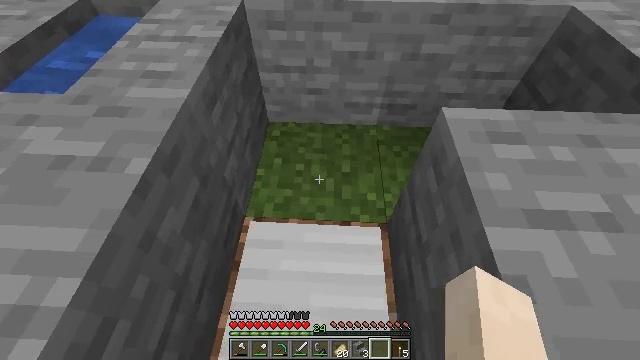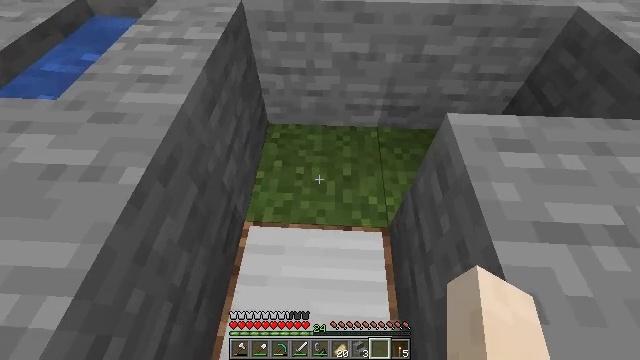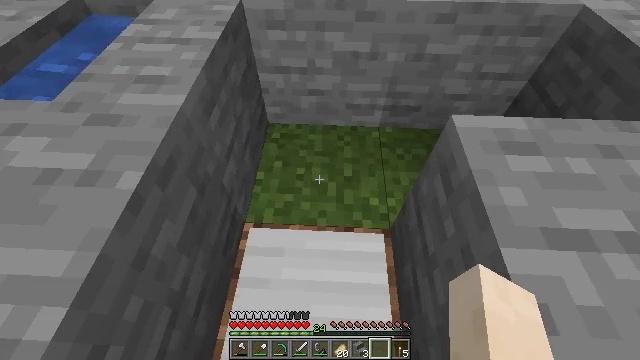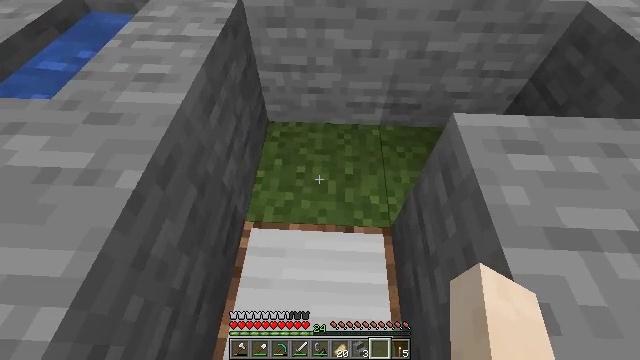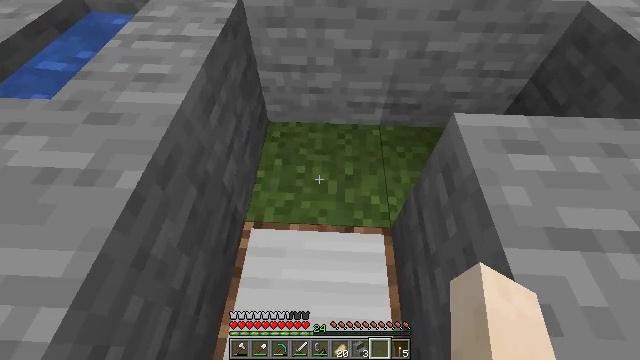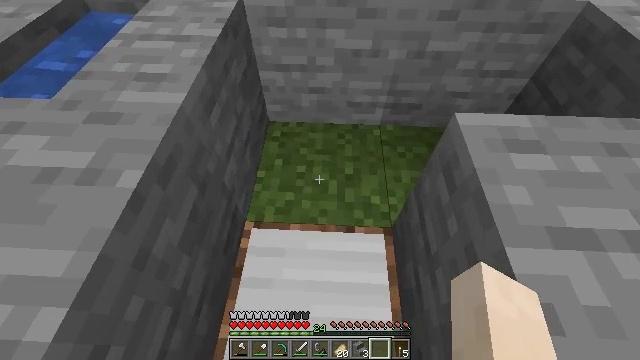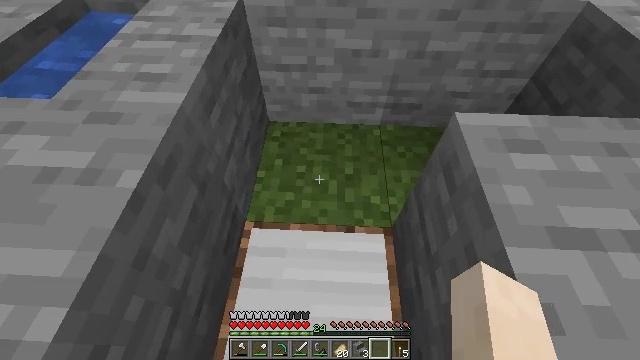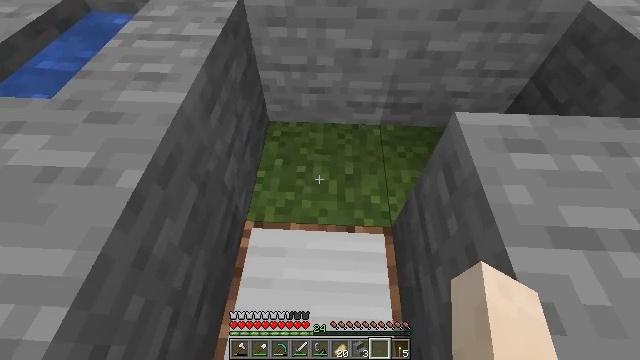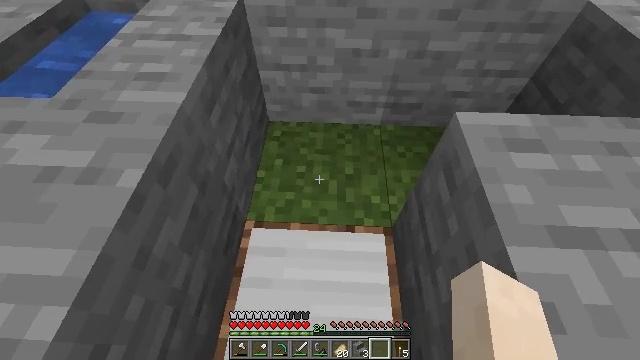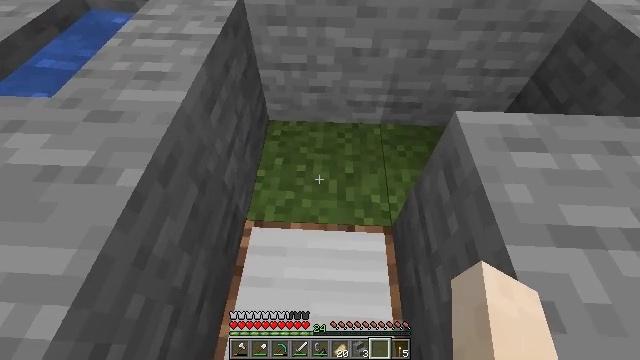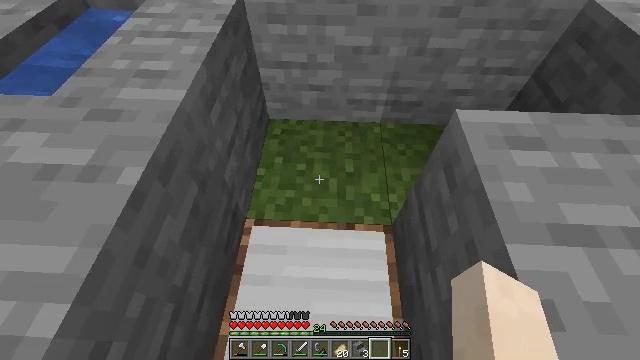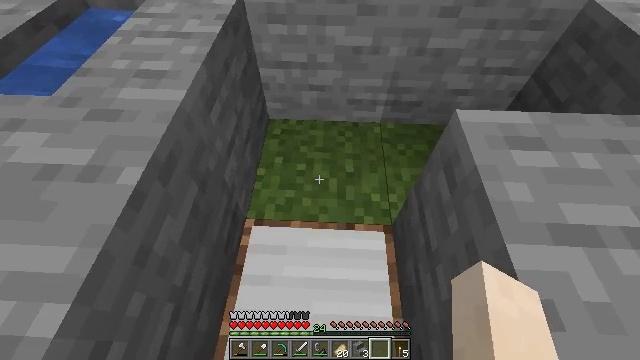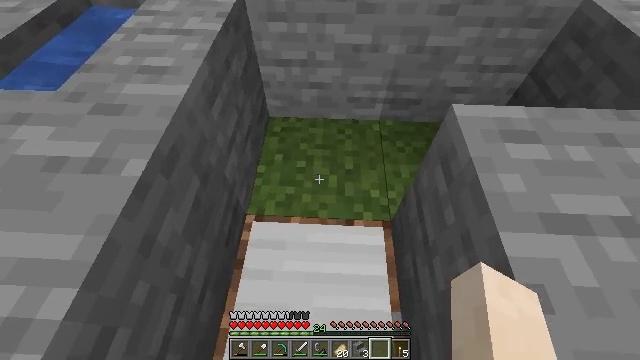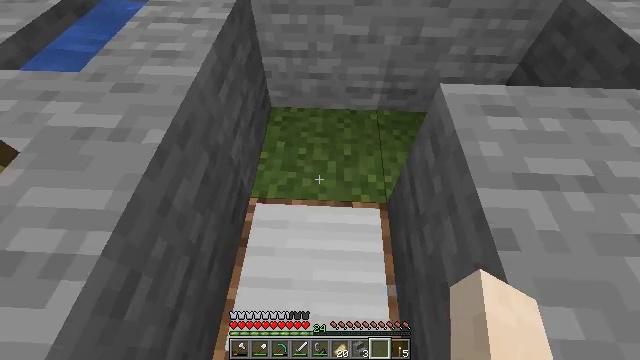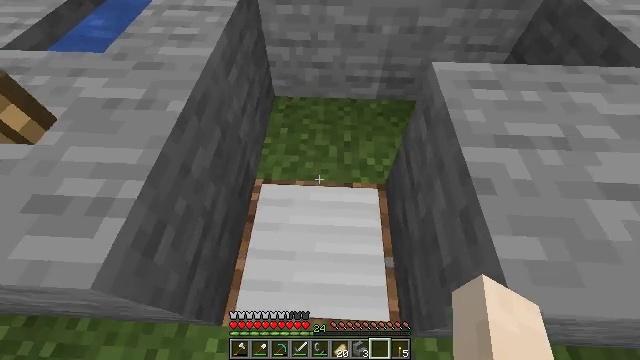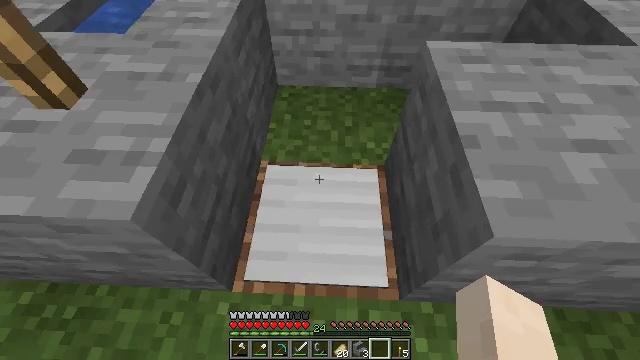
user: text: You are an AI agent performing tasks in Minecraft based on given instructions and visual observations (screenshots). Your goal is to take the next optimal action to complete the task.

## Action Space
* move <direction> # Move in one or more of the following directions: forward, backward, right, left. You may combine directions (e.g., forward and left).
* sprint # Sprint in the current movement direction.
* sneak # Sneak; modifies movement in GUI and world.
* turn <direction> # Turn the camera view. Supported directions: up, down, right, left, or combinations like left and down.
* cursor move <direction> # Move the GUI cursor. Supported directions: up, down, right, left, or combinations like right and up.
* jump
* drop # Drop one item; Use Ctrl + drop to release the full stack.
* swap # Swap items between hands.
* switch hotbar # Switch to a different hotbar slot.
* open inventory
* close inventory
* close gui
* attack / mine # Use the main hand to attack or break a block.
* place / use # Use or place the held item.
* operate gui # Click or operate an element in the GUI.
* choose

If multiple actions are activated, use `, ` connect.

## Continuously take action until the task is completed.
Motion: motion action
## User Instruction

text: mine block heavy weighted pressure plate
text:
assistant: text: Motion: no_op
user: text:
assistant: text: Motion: no_op
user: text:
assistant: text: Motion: no_op
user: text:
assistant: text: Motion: no_op
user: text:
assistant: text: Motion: no_op
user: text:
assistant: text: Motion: no_op
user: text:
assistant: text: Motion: no_op
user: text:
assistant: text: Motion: no_op
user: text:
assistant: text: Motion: no_op
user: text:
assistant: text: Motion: no_op
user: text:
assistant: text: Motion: no_op
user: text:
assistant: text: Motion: move back
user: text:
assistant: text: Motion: move back
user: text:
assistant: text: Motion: move back
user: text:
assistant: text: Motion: move back
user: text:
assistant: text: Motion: no_op
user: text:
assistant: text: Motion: no_op
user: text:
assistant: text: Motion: no_op
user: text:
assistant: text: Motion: no_op
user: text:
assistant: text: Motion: no_op
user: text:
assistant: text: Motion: no_op
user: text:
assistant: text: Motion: no_op
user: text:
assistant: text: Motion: no_op
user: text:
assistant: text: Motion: no_op
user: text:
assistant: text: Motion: no_op
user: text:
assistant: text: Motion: no_op
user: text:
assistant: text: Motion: no_op
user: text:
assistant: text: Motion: no_op
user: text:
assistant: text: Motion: no_op
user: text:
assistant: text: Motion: no_op